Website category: camera
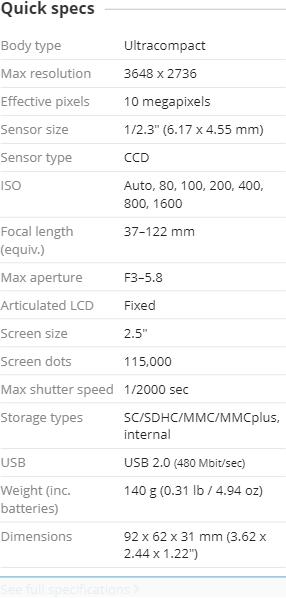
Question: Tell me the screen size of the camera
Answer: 2.5

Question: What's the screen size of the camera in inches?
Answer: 2.5

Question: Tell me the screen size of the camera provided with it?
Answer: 2.5

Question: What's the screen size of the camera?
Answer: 2.5

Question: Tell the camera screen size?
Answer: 2.5

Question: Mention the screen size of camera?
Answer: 2.5

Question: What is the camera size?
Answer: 2.5

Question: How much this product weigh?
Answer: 140 g (0.31 lb / 4.94 oz )

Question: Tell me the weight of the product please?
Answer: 140 g (0.31 lb / 4.94 oz )

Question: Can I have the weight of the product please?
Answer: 140 g (0.31 lb / 4.94 oz )

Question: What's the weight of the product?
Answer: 140 g (0.31 lb / 4.94 oz )

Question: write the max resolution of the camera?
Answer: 3648 x 2736

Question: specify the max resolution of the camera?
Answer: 3648 x 2736

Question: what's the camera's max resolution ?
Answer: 3648 x 2736

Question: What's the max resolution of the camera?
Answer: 3648 x 2736

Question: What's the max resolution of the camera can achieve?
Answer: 3648 x 2736

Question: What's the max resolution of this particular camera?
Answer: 3648 x 2736

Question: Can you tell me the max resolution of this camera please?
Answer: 3648 x 2736

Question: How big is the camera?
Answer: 92 x 62 x 31 mm (3.62 x 2.44 x 1.22 )

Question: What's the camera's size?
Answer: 92 x 62 x 31 mm (3.62 x 2.44 x 1.22 )

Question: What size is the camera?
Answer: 92 x 62 x 31 mm (3.62 x 2.44 x 1.22 )

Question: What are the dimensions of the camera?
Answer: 92 x 62 x 31 mm (3.62 x 2.44 x 1.22 )

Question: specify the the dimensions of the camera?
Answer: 92 x 62 x 31 mm (3.62 x 2.44 x 1.22 )

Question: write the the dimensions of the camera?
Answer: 92 x 62 x 31 mm (3.62 x 2.44 x 1.22 )

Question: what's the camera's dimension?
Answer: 92 x 62 x 31 mm (3.62 x 2.44 x 1.22 )